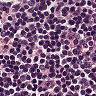
Metastatic tissue present: no